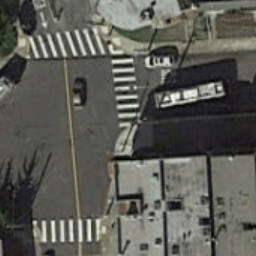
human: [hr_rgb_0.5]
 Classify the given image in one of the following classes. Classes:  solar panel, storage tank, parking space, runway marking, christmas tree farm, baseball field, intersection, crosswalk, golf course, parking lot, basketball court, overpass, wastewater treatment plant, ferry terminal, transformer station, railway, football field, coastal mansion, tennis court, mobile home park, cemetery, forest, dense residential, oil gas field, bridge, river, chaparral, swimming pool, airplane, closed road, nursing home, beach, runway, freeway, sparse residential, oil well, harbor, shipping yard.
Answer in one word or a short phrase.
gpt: crosswalk